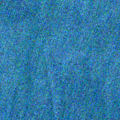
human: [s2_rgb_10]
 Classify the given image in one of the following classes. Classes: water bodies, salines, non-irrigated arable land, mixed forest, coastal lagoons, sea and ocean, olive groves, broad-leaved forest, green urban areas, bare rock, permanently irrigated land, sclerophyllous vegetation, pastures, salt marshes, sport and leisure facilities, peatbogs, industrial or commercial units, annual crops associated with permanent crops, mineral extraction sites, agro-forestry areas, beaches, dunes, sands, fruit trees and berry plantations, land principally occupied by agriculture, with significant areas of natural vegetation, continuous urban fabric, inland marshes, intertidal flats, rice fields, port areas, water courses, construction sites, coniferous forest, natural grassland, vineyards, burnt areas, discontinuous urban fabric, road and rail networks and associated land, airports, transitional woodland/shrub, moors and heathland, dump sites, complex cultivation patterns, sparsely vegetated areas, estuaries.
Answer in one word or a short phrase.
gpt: sea and ocean